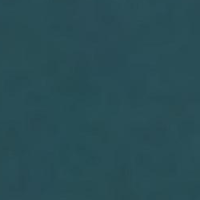
EUNIS habitat code: 14
Species observed at this site:
Chroicocephalus ridibundus
Fulica atra
Anas platyrhynchos
Vanessa atalanta